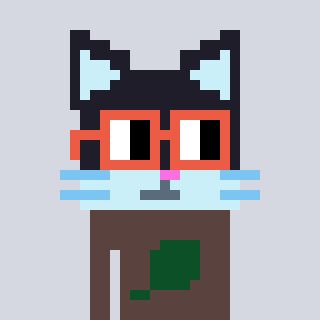
a pixel art character with square orange glasses, a cat-shaped head and a darkbrown-colored body on a cool background